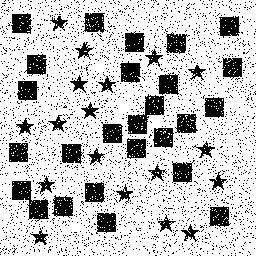
Squares: 26
Triangles: 0
Stars: 18
Total shapes: 44